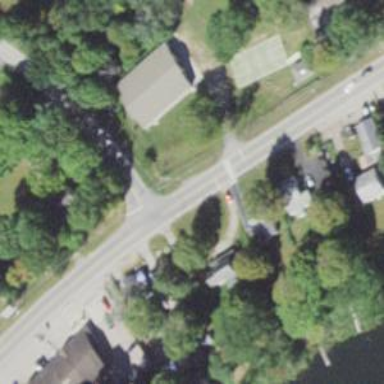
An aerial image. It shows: Marked crossing on footway.